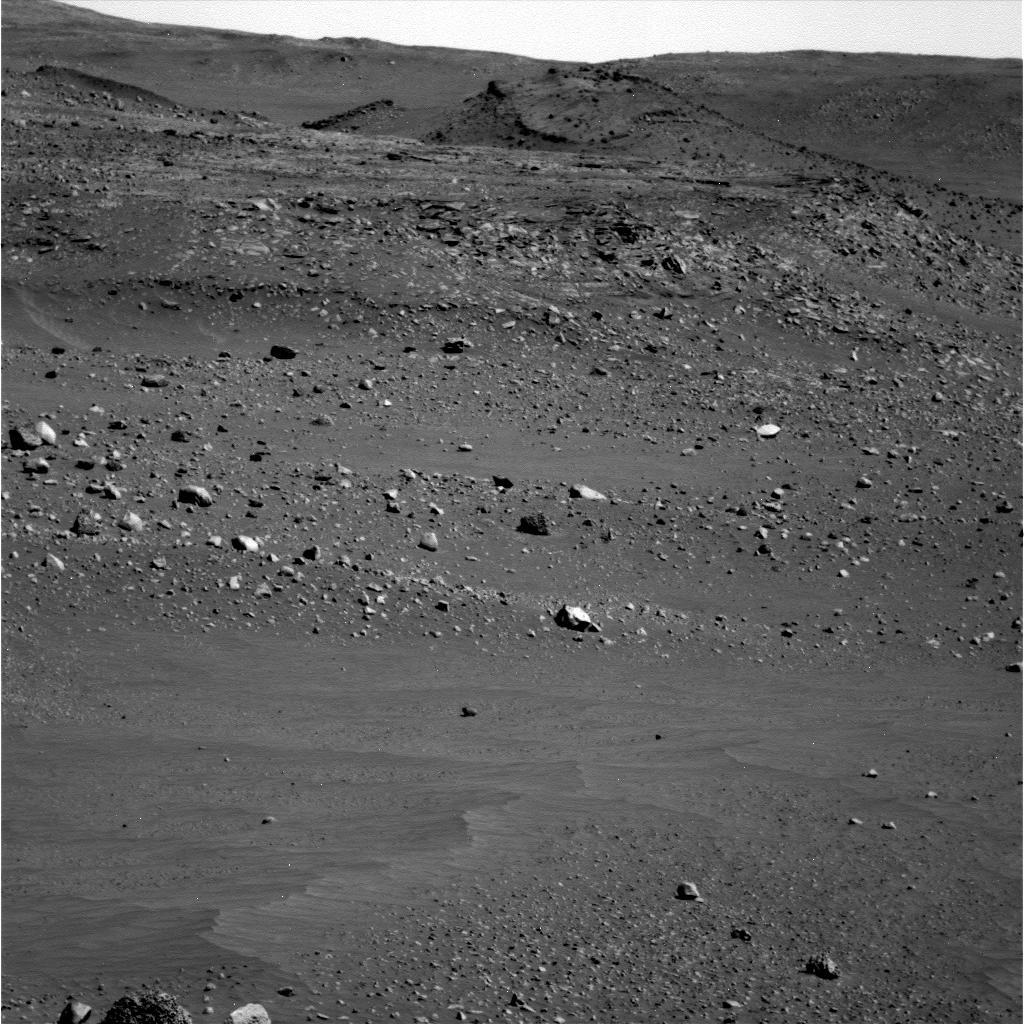
Terrain classes present: Gravel / Sand / Soil, Sky / Distant Mountains